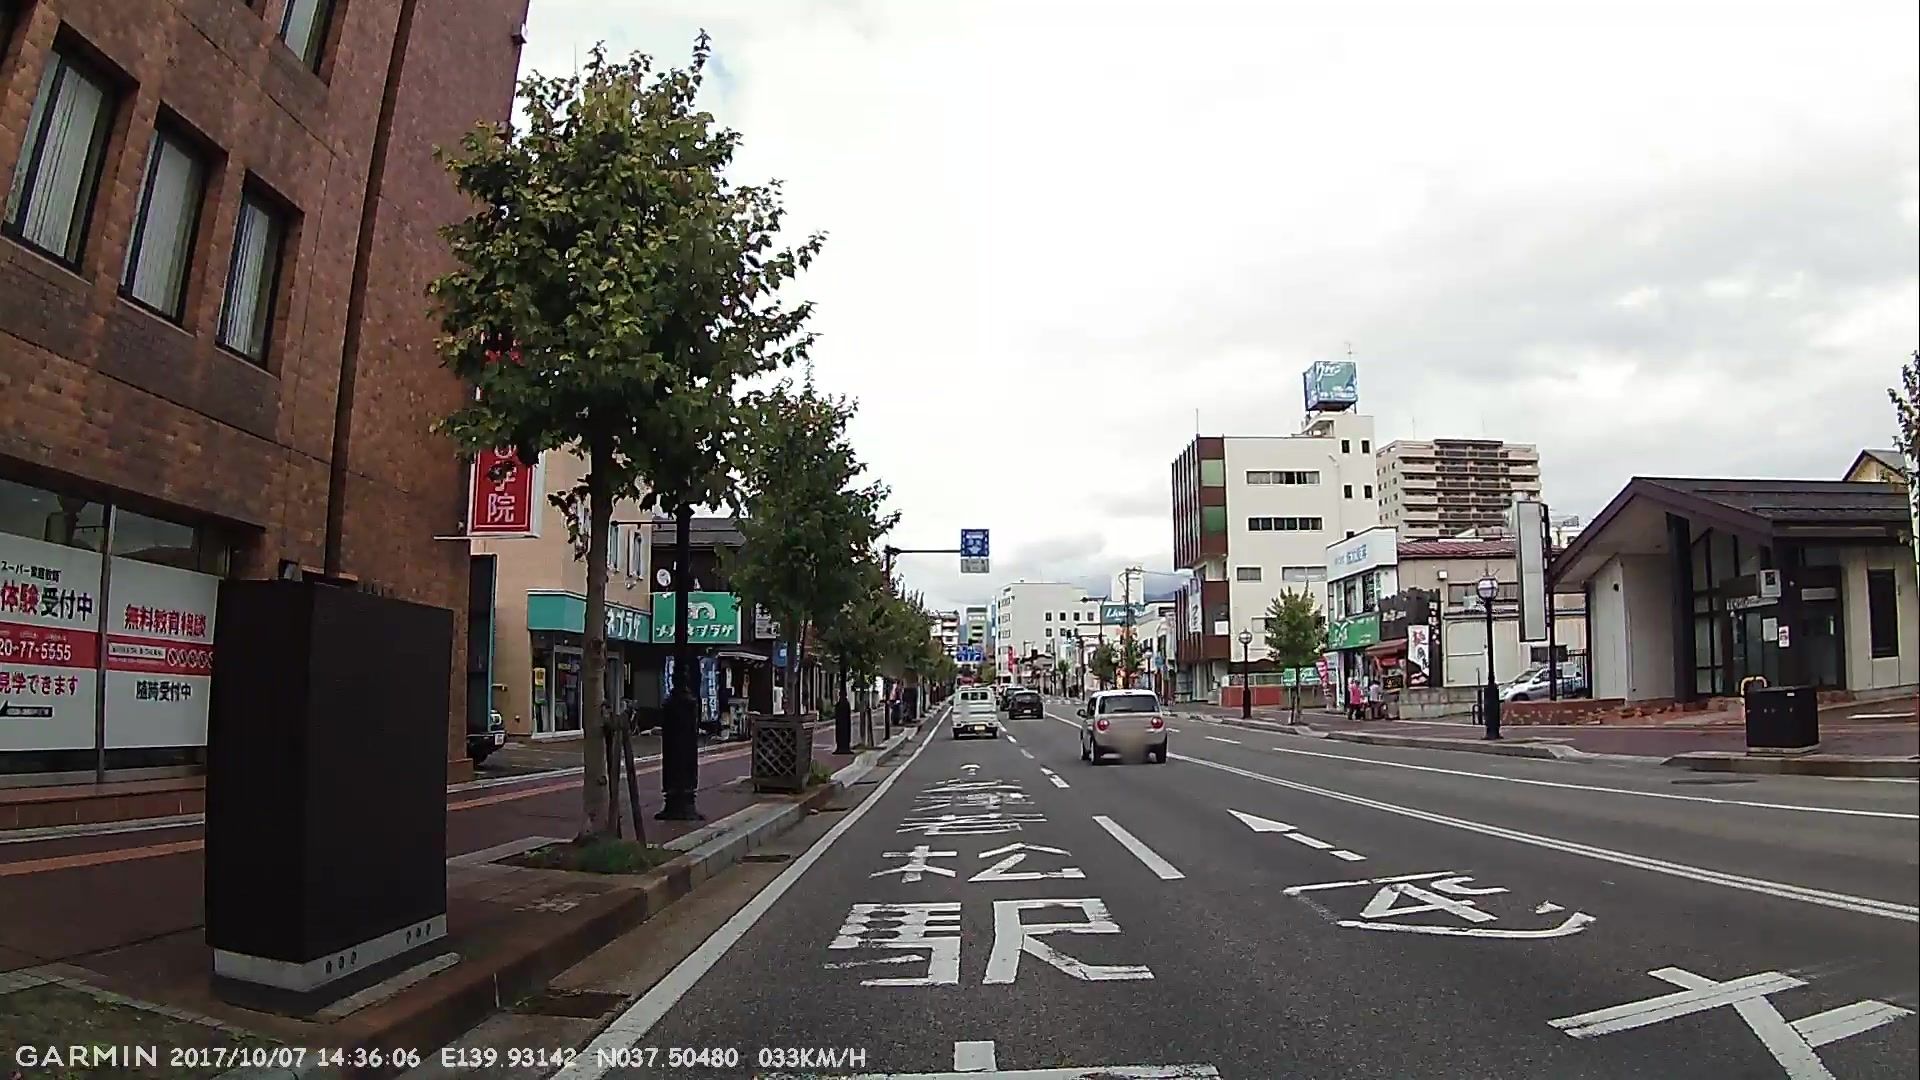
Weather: cloudy
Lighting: day
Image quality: good
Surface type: driving surface
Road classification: footway
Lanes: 2.0
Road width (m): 3.5
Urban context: urban centre
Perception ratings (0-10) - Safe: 3.4, Lively: 8.23, Beautiful: 3.05, Boring: 1.94, Depressing: 3.52, Wealthy: 6.27